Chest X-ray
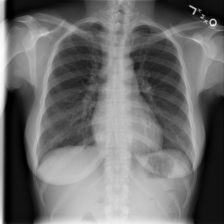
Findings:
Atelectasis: negative
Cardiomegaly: negative
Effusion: negative
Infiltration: negative
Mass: negative
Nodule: negative
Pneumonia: negative
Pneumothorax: negative
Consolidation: negative
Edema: negative
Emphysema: negative
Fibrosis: negative
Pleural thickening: negative
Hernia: negative